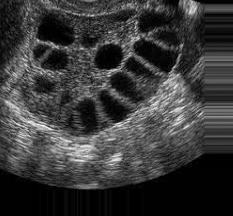
Label: infected